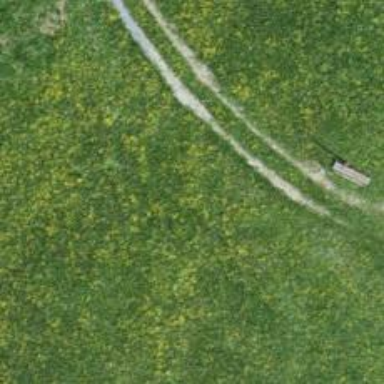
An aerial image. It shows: Bench.